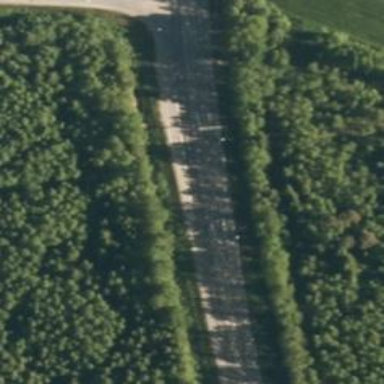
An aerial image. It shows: Secondary road with asphalt surface.